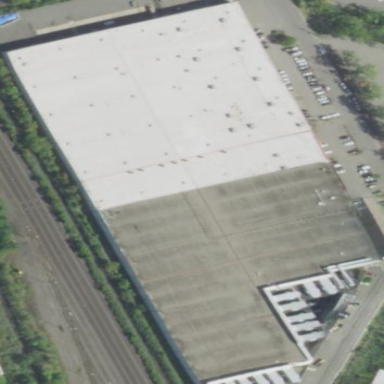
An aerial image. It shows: Data center building.